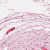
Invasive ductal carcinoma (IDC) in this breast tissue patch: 0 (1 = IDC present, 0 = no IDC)